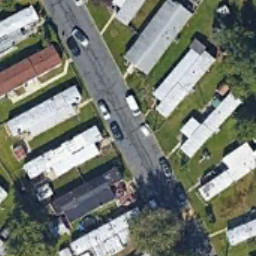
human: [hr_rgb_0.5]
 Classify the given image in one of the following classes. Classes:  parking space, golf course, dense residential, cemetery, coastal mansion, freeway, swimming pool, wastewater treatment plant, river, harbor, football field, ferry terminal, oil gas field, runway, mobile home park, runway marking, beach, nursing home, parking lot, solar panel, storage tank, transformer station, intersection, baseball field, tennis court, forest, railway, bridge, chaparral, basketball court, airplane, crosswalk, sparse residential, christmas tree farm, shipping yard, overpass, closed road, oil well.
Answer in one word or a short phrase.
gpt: mobile home park